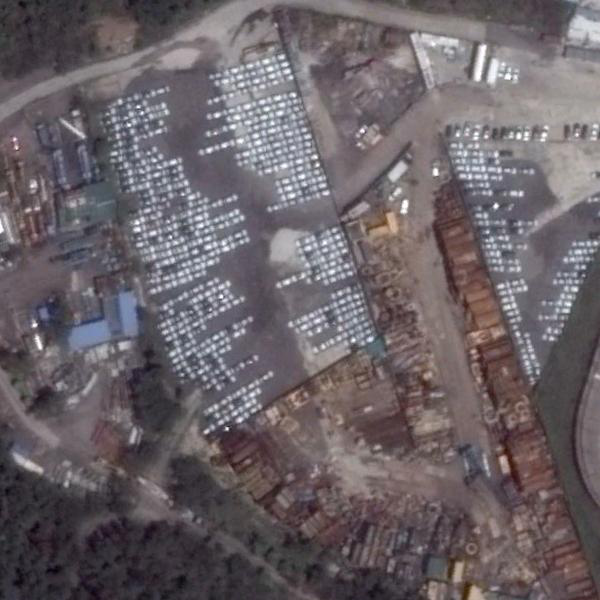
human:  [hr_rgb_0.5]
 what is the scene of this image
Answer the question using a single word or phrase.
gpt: parking lot